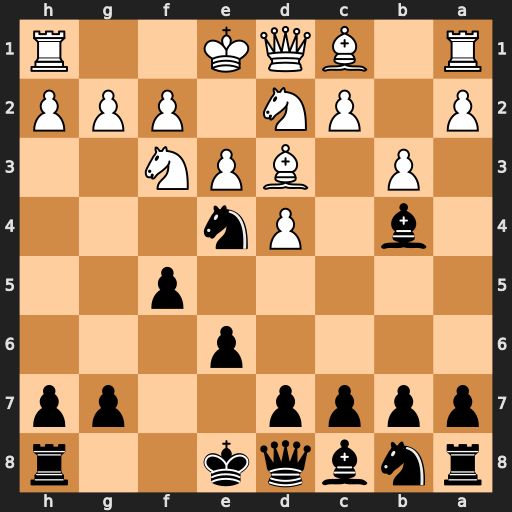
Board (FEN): rnbqk2r/pppp2pp/4p3/5p2/1b1Pn3/1P1BPN2/P1PN1PPP/R1BQK2R
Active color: b
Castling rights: KQkq
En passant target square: -
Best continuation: Nc3 Bb2 Nxd1